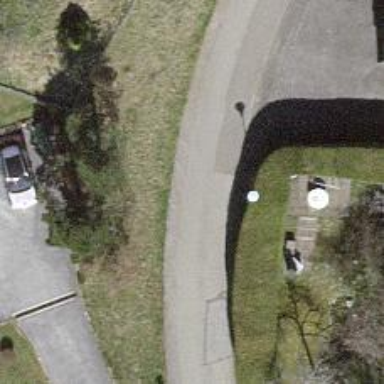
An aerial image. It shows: Residential alley road.